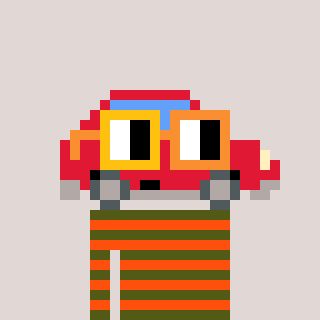
a pixel art character with square yellow and orange glasses, a car-shaped head and a orange-colored body on a warm background